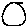
Label: circle